Question:
Dont know what to do.. Can someone help me?
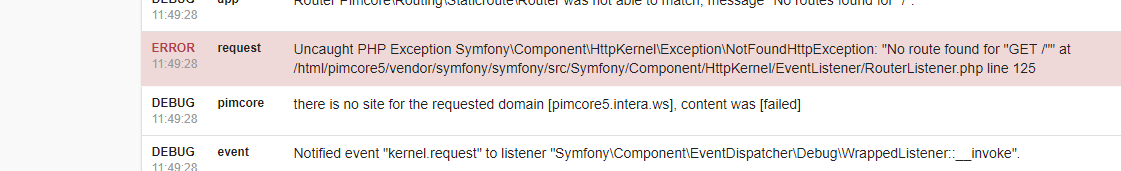
Answer: You have no default Route. This is outlined in the Symfony docs. Take your time and you will work this out.
<URL>
Your question lacks the required information to be able to fully understand the problem. When starting out change one thing at a time and take your time.
Good luck.